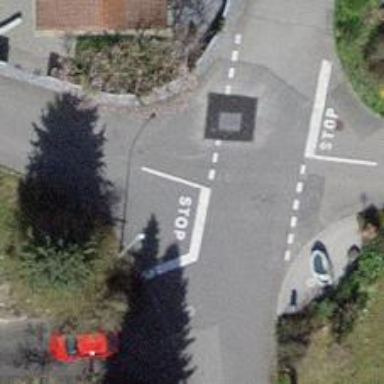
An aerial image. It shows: Stop road.